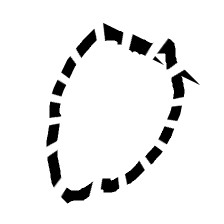
Shape: circle